Question: I'm using a program called sculptris to create models in Wavefront OBJ format. I just created my first couple models and am now trying to import them into an OpenGL scene. I've never written an object loader before tonight but I'm pretty sure I got the parsing of the OBJ file right. Unfortunately, when I add lighting, it seems that the normals on half of the model are incorrect. Without lighting, the model is textured and colored correctly and looks perfect. With lighting the image looks like this...

If half the model is correct, I'm pretty sure there is nothing wrong with my OBJ parsing. Therefore sculptris must only have the normals correct for half the model (probably something resulting from the symmetry of the sculpting). If anyone's familiar with the program, know what I'm doing wrong. For those that are just familiar with OBJ in general, is there something I don't know about OBJ involving duplicate normals (which there are because the model is left-right symmetrical)?
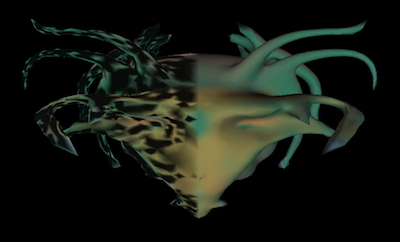
Answer: This model is symmetrical. So there's a fairly good chance that you created it by creating half of it and then mirroring it. In many modelling applications, mirroring inverts the normal and changes the winding order. So you will have to select those faces and flip their normals.